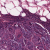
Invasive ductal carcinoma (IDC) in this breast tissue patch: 1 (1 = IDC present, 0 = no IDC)